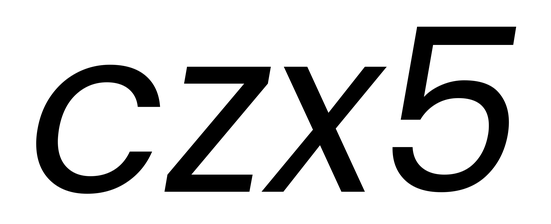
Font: Poppins-Italic